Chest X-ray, PA view. Patient: 69 years old, sex F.
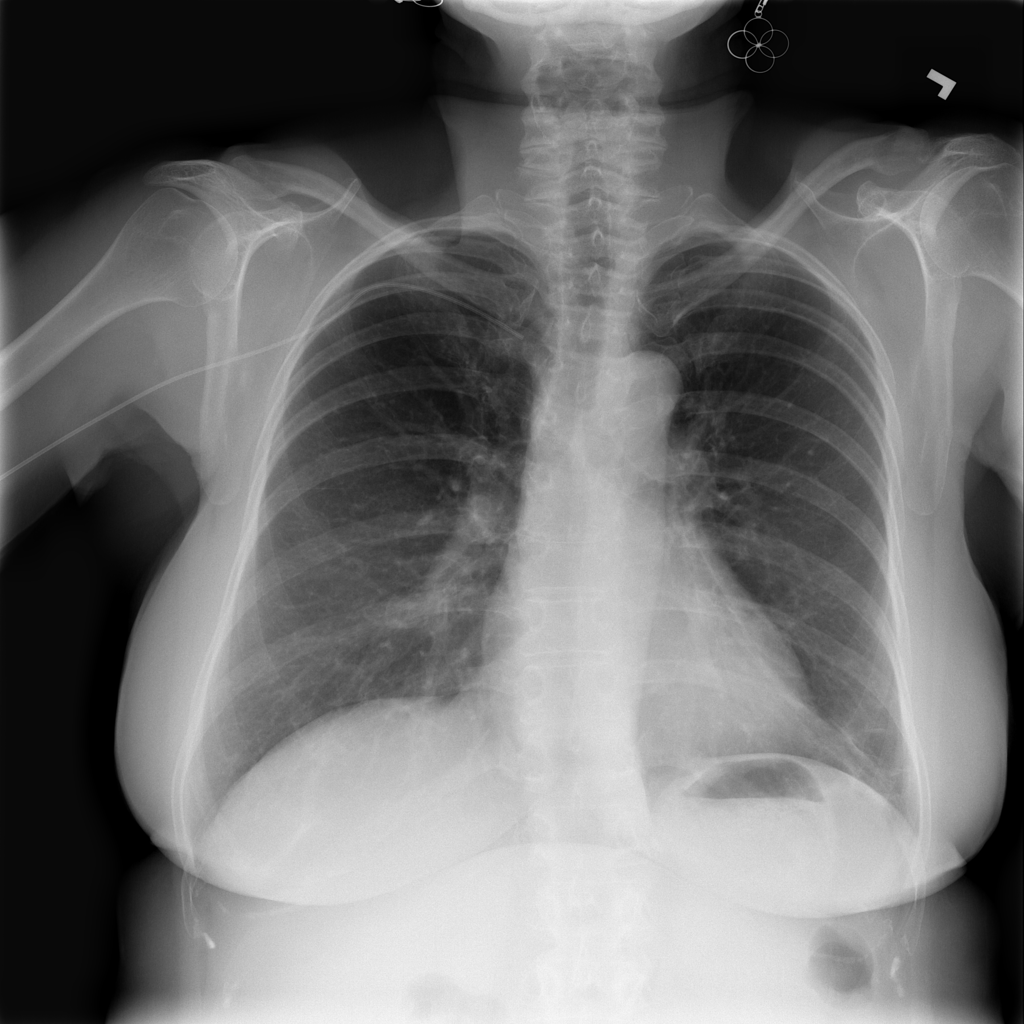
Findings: Atelectasis